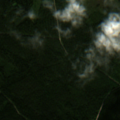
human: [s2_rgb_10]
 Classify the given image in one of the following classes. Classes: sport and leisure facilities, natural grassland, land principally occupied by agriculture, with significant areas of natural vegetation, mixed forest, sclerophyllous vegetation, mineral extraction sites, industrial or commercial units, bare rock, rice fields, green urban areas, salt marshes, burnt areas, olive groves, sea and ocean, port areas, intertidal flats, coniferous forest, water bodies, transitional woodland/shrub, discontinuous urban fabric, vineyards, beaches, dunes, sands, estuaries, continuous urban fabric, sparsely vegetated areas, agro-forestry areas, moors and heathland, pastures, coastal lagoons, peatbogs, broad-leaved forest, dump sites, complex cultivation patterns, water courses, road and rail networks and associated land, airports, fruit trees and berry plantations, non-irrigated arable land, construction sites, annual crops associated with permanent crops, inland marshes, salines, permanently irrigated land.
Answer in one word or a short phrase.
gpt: coniferous forest, mixed forest, transitional woodland/shrub